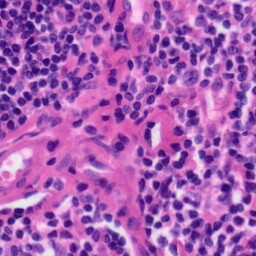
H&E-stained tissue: Tonsil